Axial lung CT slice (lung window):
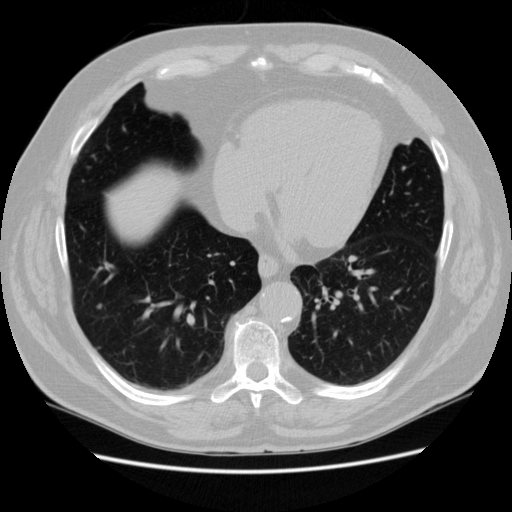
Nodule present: yes
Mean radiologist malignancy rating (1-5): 2.25